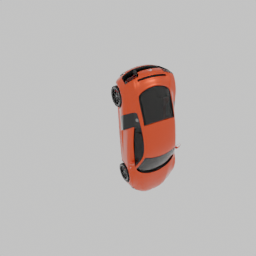
Label: mechanical